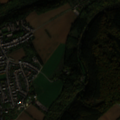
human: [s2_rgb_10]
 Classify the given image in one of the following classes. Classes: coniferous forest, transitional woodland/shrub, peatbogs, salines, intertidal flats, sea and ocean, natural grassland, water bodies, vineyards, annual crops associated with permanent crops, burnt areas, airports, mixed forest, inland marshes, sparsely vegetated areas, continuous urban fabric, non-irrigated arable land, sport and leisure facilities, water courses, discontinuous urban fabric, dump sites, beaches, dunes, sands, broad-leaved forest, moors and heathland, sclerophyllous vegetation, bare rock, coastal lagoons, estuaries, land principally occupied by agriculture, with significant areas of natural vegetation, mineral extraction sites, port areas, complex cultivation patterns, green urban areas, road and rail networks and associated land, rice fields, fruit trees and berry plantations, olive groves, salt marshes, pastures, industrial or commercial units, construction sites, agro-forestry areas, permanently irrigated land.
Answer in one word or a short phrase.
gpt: continuous urban fabric, discontinuous urban fabric, non-irrigated arable land, broad-leaved forest